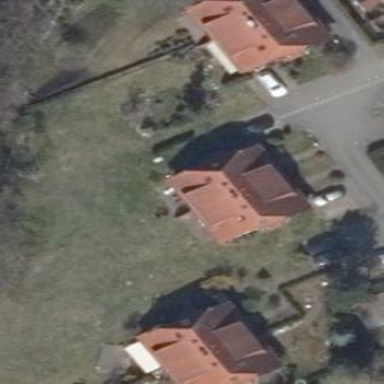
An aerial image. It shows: Building with half-hipped roof.